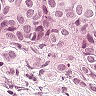
Metastatic tissue present: yes